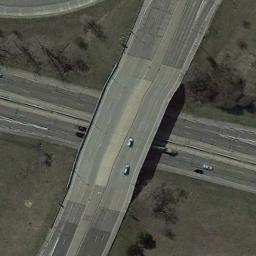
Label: overpass